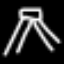
Label: pants